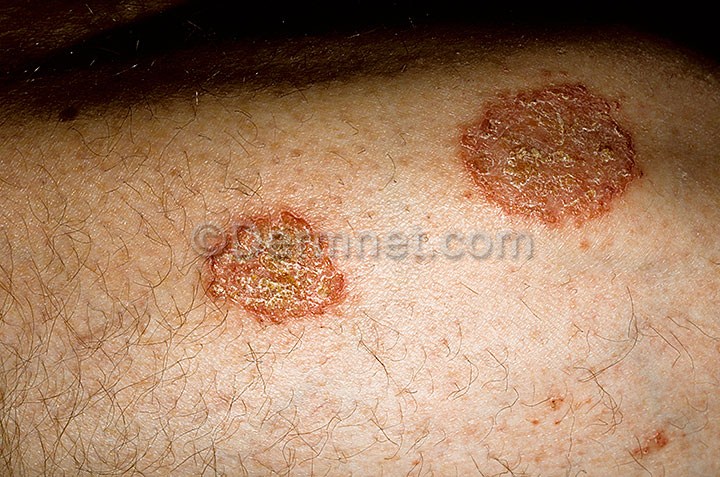
Disease: Eczema Photos